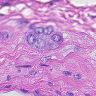
Metastatic tissue present: yes